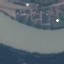
Land use / land cover class: River